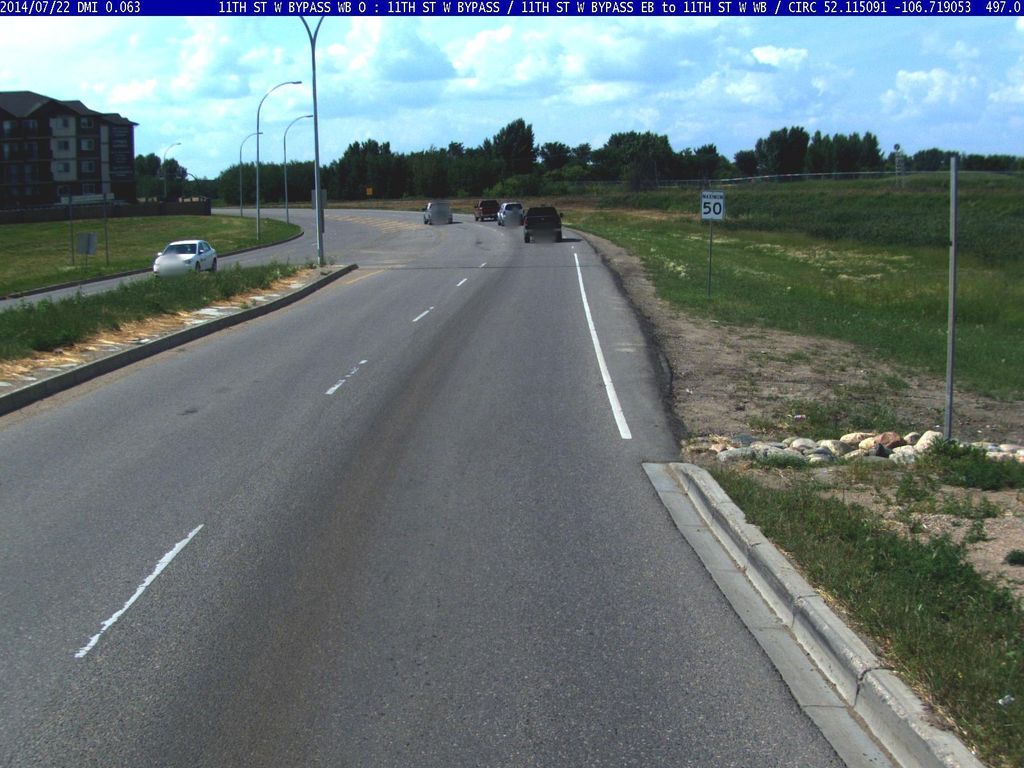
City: saskatoon